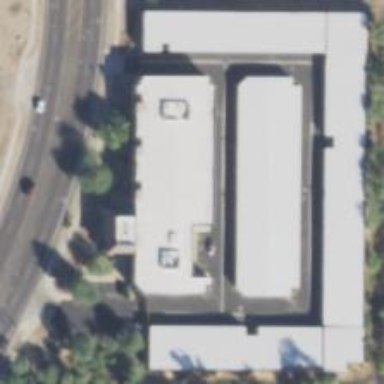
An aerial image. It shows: Storage rental shop.